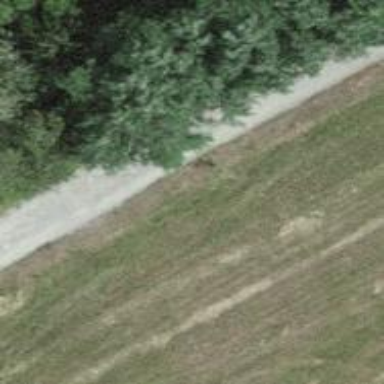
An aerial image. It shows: Unpaved residential road.